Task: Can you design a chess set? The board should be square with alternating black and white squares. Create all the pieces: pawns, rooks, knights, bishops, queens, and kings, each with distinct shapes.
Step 3356:
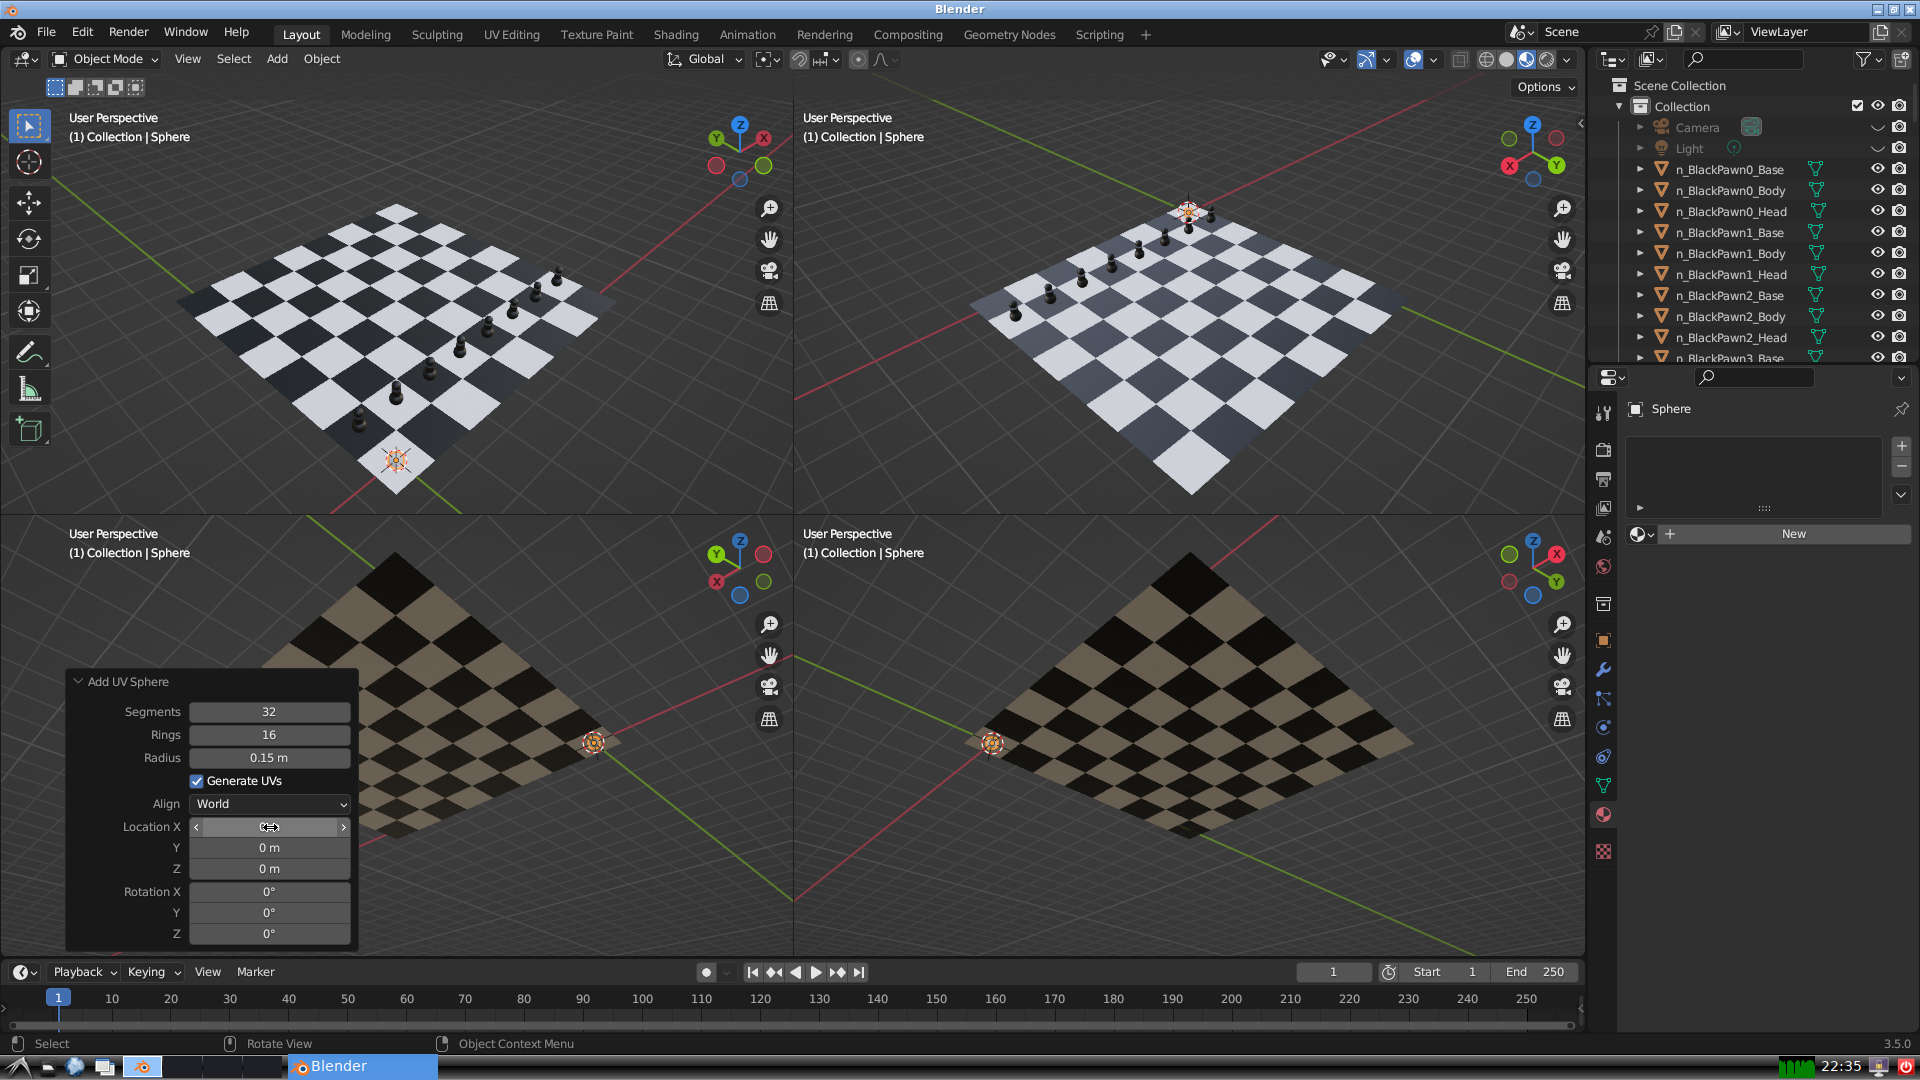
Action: {"mouse_move": [270, 849]}